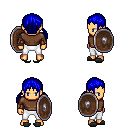
a pixel art fantasy rpg character, male body template, human, tanned skin, brown long-sleeve shirt, white pants, blue twin-tailed hairstyle, leather bracers, gray slippers, shield, four views (front, back, left, right), 2x2 character sprite sheet, small pixel art, hard edges, no anti-aliasing